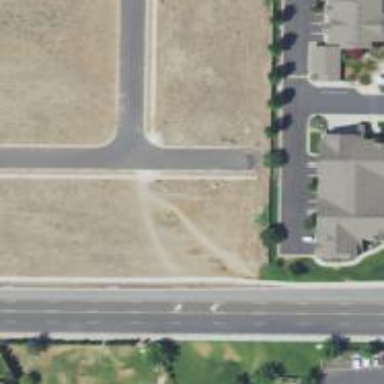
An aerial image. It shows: Residential road with asphalt surface. Sidewalk is present on the left side.